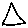
Label: triangle